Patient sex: F
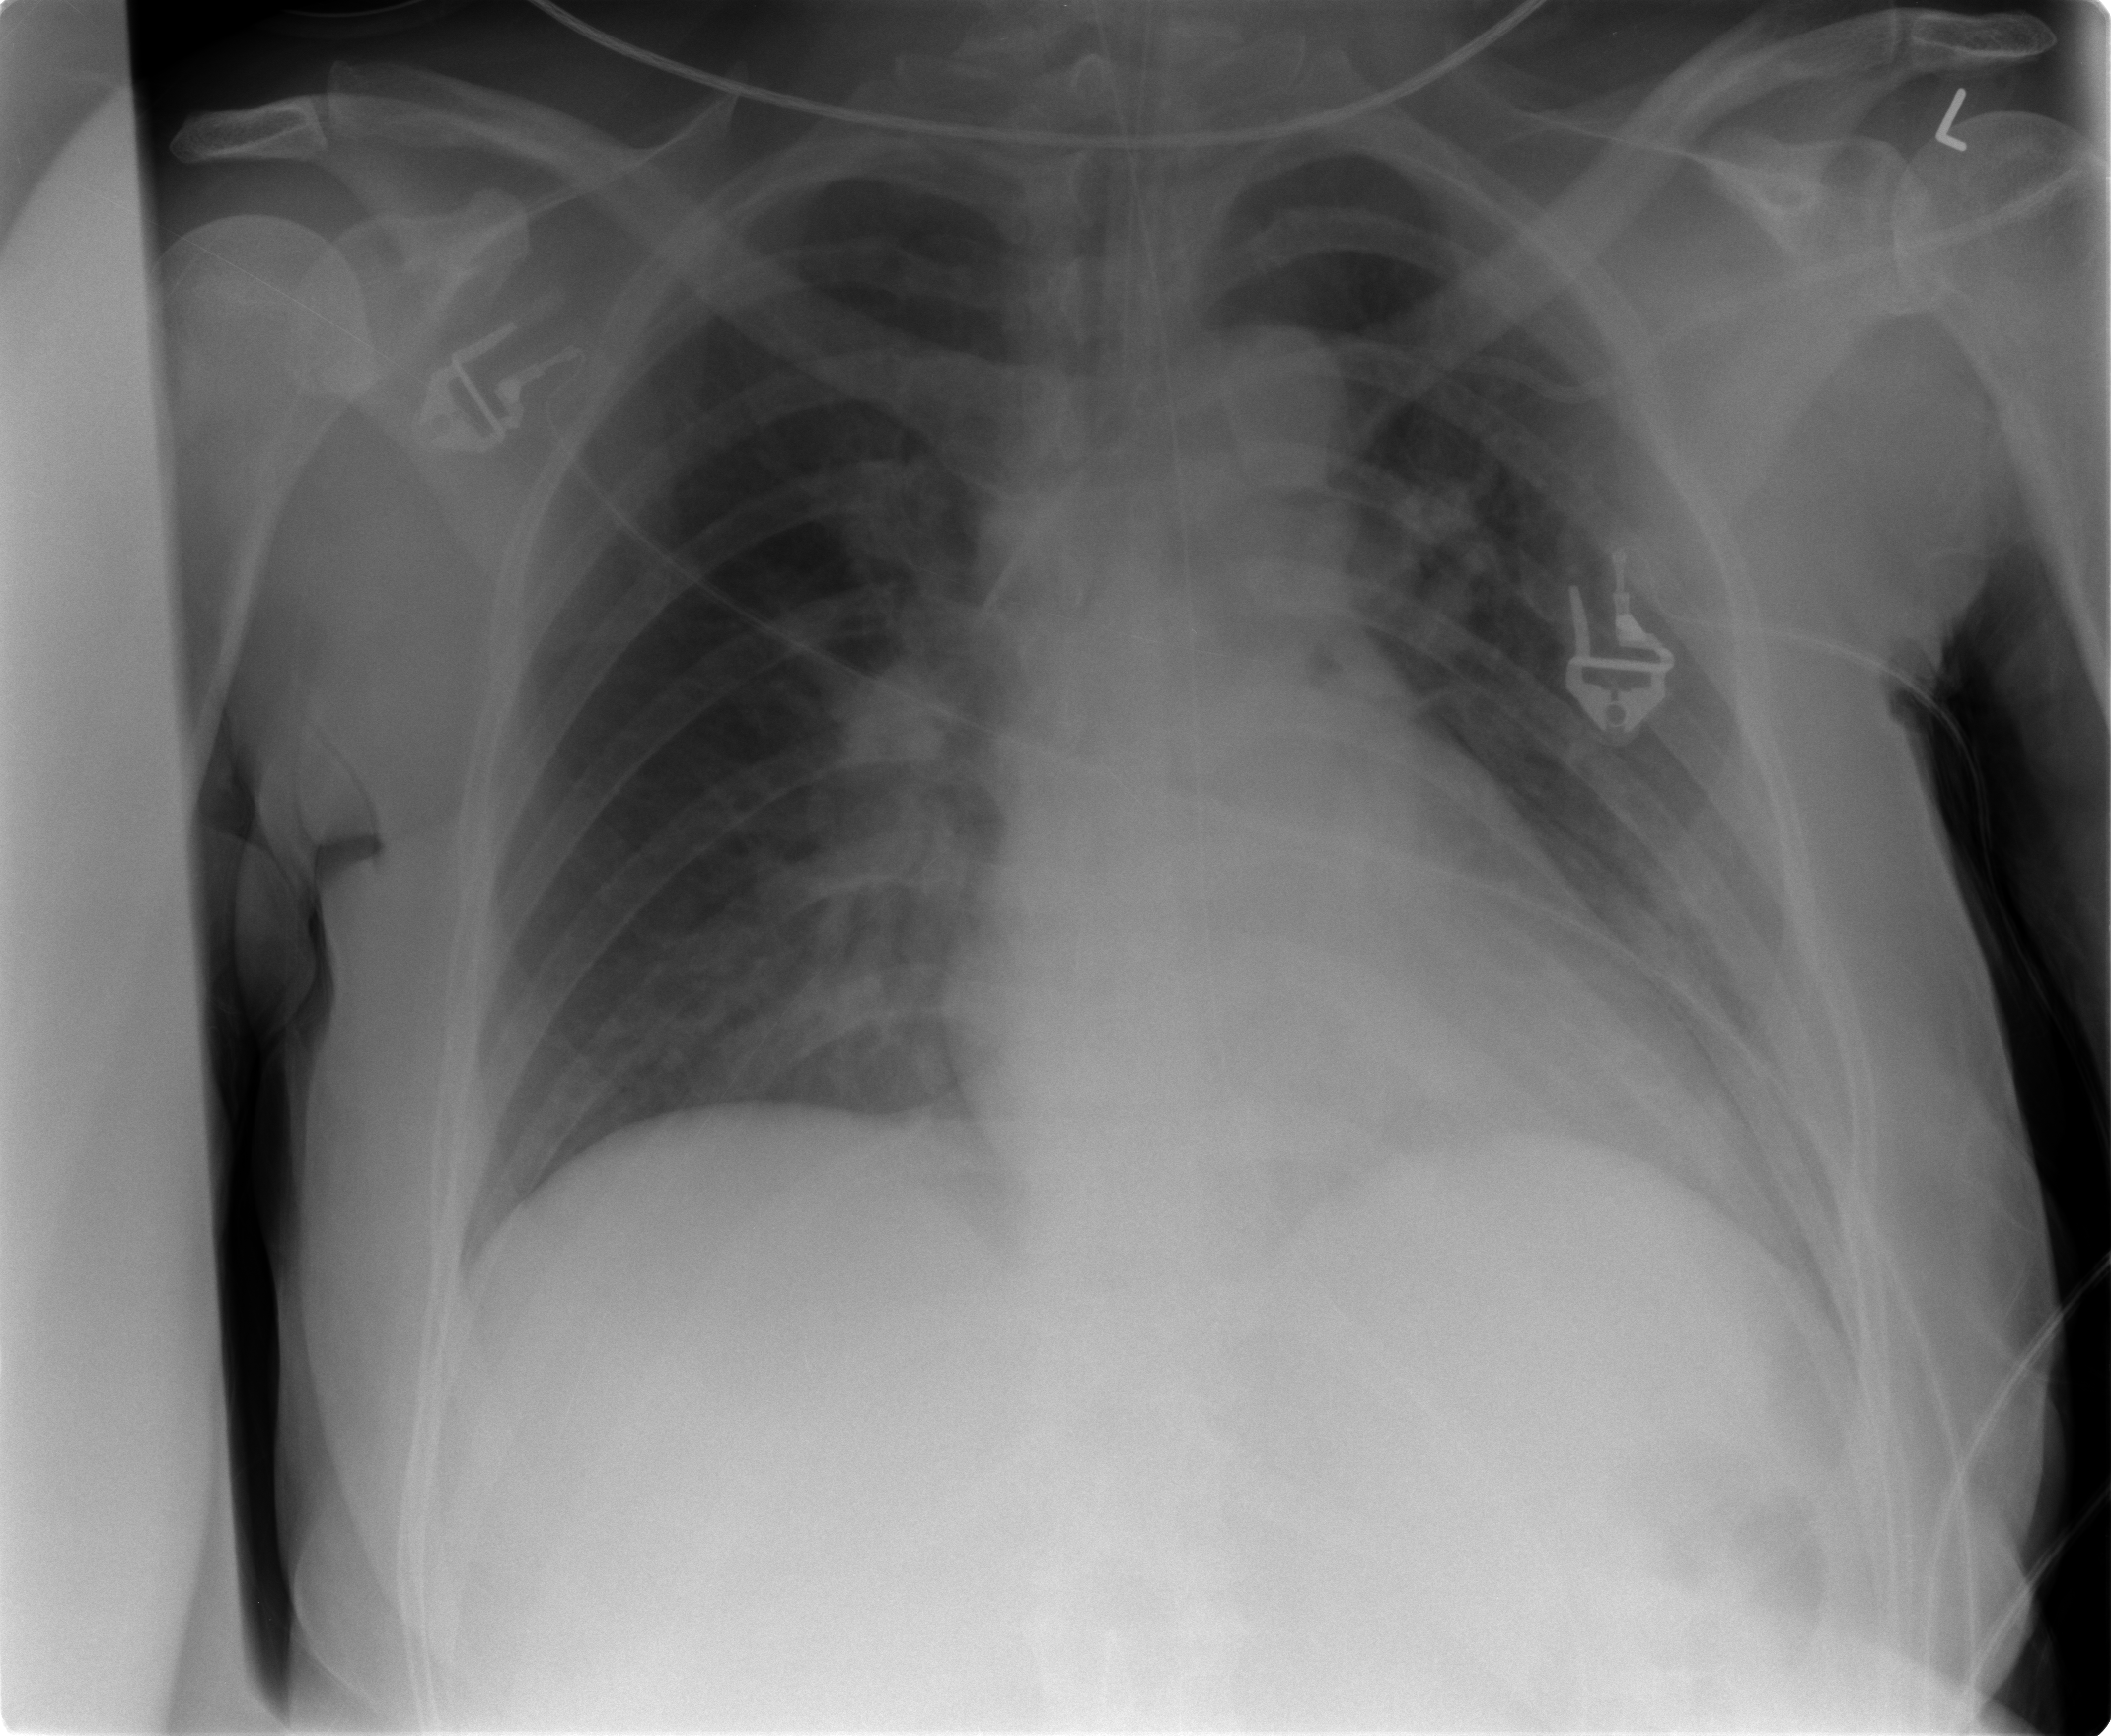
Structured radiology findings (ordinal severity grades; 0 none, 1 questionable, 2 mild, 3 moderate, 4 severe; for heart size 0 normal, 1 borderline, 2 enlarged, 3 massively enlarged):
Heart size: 0
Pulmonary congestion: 0
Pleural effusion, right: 0
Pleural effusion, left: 2
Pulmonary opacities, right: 0
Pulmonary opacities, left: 2
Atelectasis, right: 0
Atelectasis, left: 2